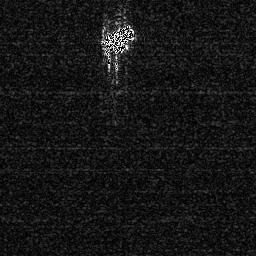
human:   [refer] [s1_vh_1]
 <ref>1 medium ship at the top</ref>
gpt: <box>[[37, 8, 52, 23, 0]]</box>